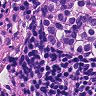
Metastatic tissue present: yes